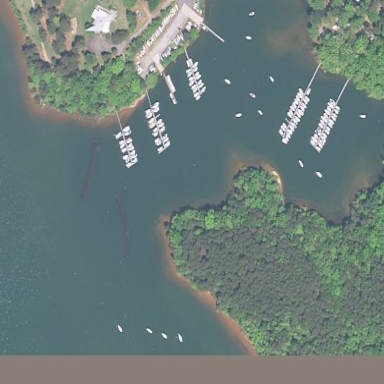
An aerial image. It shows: Marina on leisure land.